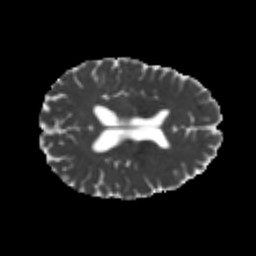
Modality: MD
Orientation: axial
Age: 25
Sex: female
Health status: healthy
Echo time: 0.074 s